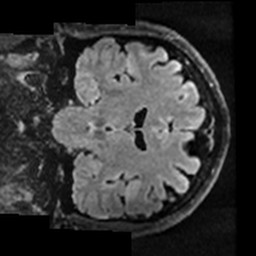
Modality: T2w
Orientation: coronal
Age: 47
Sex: male
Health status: healthy
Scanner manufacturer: ge
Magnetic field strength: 3 T
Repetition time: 12 s
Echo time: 0.09318 s